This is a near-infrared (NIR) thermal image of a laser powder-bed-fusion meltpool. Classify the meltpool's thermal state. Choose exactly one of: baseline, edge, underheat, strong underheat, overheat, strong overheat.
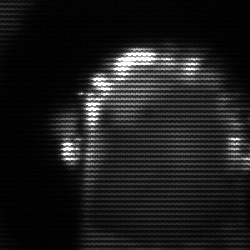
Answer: baseline